Question: In Delphi XE7, I need to get the LOCATION of the icon used by Windows Explorer to display a folder, especially in thumbnail view. So I use this code:
'''
var
Shell32DllFilePath: string;
// Get shell32.dll FilePath:
Shell32DllFilePath := IncludeTrailingPathDelimiter(JclSysInfo.GetWindowsSystemFolder) + 'shell32.dll';
if not FileExists(Shell32DllFilePath) then
begin
Shell32DllFilePath := '';
// Todo: log this error
end;
'''
Then I ASSUME that the default folder icon is the icon with 'IconIndex 3' in 'shell32.dll':

However, this gives me a static image for every folder, while Windows Explorer uses different folder icons according to the folder location and/or the folder content.
So how can I get the exact folder icon location (icon dll file and icon index) Windows Explorer uses for any SPECIFIC folder?
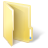
Answer: There may not be a file path to an icon with the way Windows works. You mention "especially in thumbnail view", which means images and icons (within the folder) are stacked together in the folder icon. This does not save a file anywhere, so you can't load from any file.
I'm assuming this is the type of icon you're talking about: